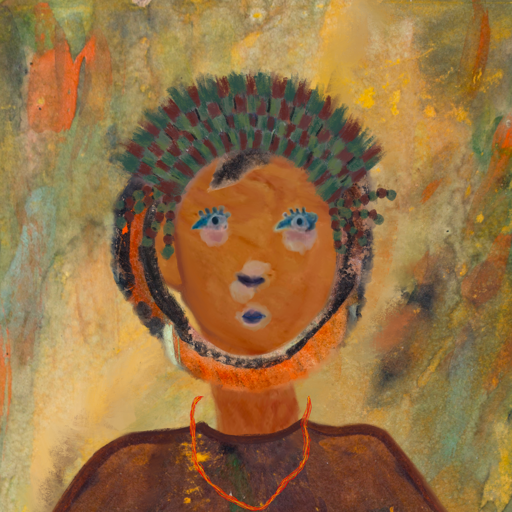
Background: Comrade, Head And Neck Front: Pious_Lady, Face Front: Hill_Girl, Bust: Comrade, Hair Front: Childish, Head Accessory: After_Raid_Crown, Second Necklace: Gypsy_Mother_2, Necklace: Blank, Baby: Blank